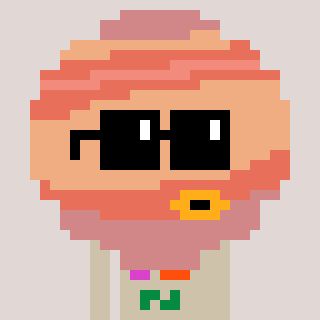
a pixel art character with square black sunglasses, a jupiter-shaped head and a bege-colored body on a warm background